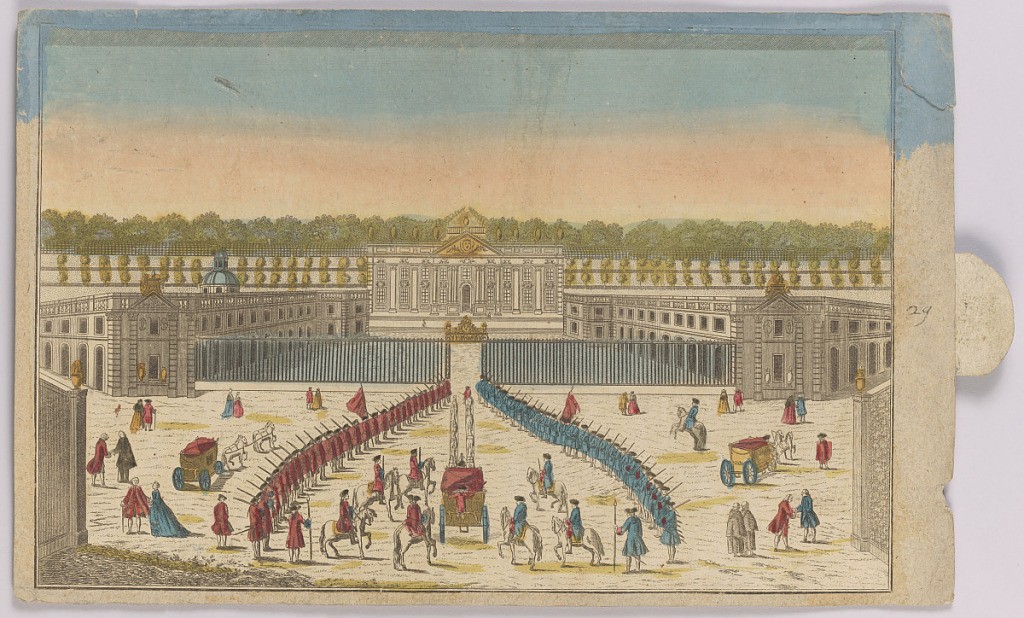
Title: Peep-Show Print
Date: mid-18th century
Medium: Engraving and brush and wash on paper
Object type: Print
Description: Peep-show print